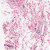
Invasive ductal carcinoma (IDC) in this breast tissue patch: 0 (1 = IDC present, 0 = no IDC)